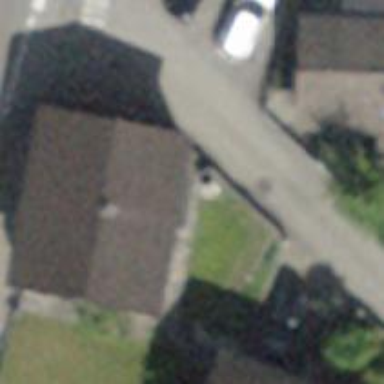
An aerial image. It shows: Detached building.